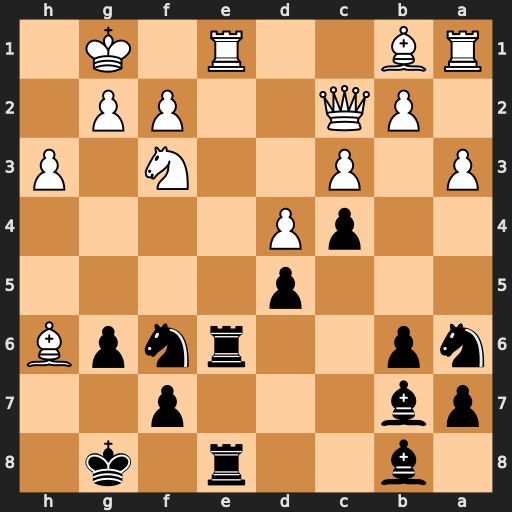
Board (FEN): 1b2r1k1/pb3p2/np2rnpB/3p4/2pP4/P1P2N1P/1PQ2PP1/RB2R1K1
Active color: b
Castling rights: -
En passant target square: -
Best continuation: Rxe1+ Nxe1 Rxe1#